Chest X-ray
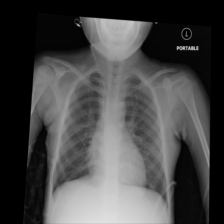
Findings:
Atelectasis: negative
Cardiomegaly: negative
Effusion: negative
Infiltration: negative
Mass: negative
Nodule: negative
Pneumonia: negative
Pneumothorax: negative
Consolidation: negative
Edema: negative
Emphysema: negative
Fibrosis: negative
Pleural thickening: negative
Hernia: negative